Question: At HTML Select elements there is around '4px' indent.
How can I calculate/ get the exact value using JavaScript
I tried this but doesn't get me the correct value
'''
const el = document.querySelector('select');
const computedStyle = getComputedStyle(el);
computedStyle.textIndent // '0px'
computedStyle.padding // '0px'
'''

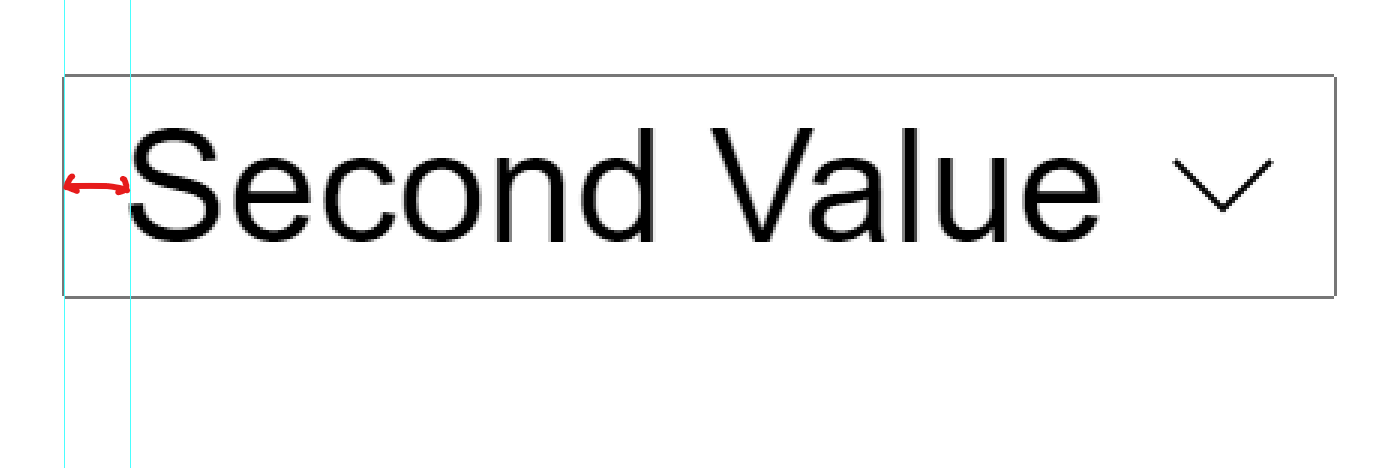
Answer: I would try to determine based on <URL>. In your case I would expect it to have a 'pading-left'. You want the space from the select border to the text content. This is affected by the select padding, the option margin, the option border and the option padding.
'''
select = window.getComputedStyle(document.querySelector('select'))
option = window.getComputedStyle(document.querySelector('option'))
console.log(select['padding-left'])
console.log(option['margin-left'])
console.log(option['border-left'])
console.log(option['padding-left'])
'''
'''
<select><option>Item</option><select>
'''